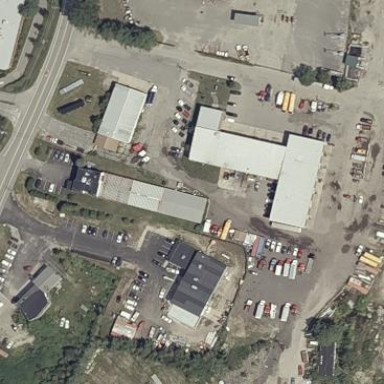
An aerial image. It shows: Commercial building.